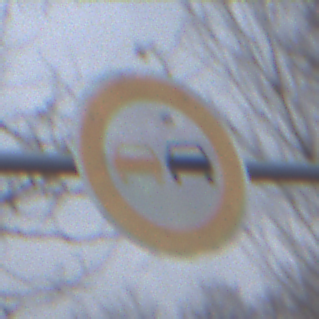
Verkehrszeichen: Ueberholverbot
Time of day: MorningAfternoon
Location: Outdoor (Nature)
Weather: Overcast
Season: NotSpecified
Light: Natural